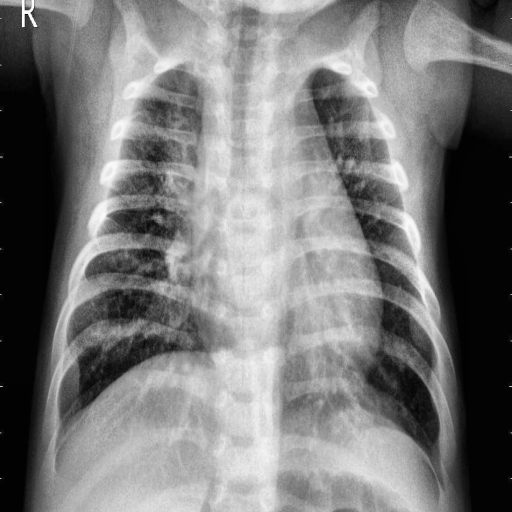
Finding: PNEUMONIA